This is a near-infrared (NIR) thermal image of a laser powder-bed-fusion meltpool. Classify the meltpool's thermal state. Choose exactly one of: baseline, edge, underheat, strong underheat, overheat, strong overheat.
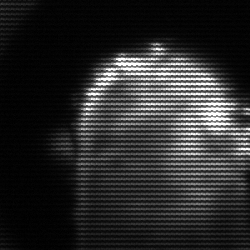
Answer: baseline